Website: crate-barrel
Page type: stored-credit-cards
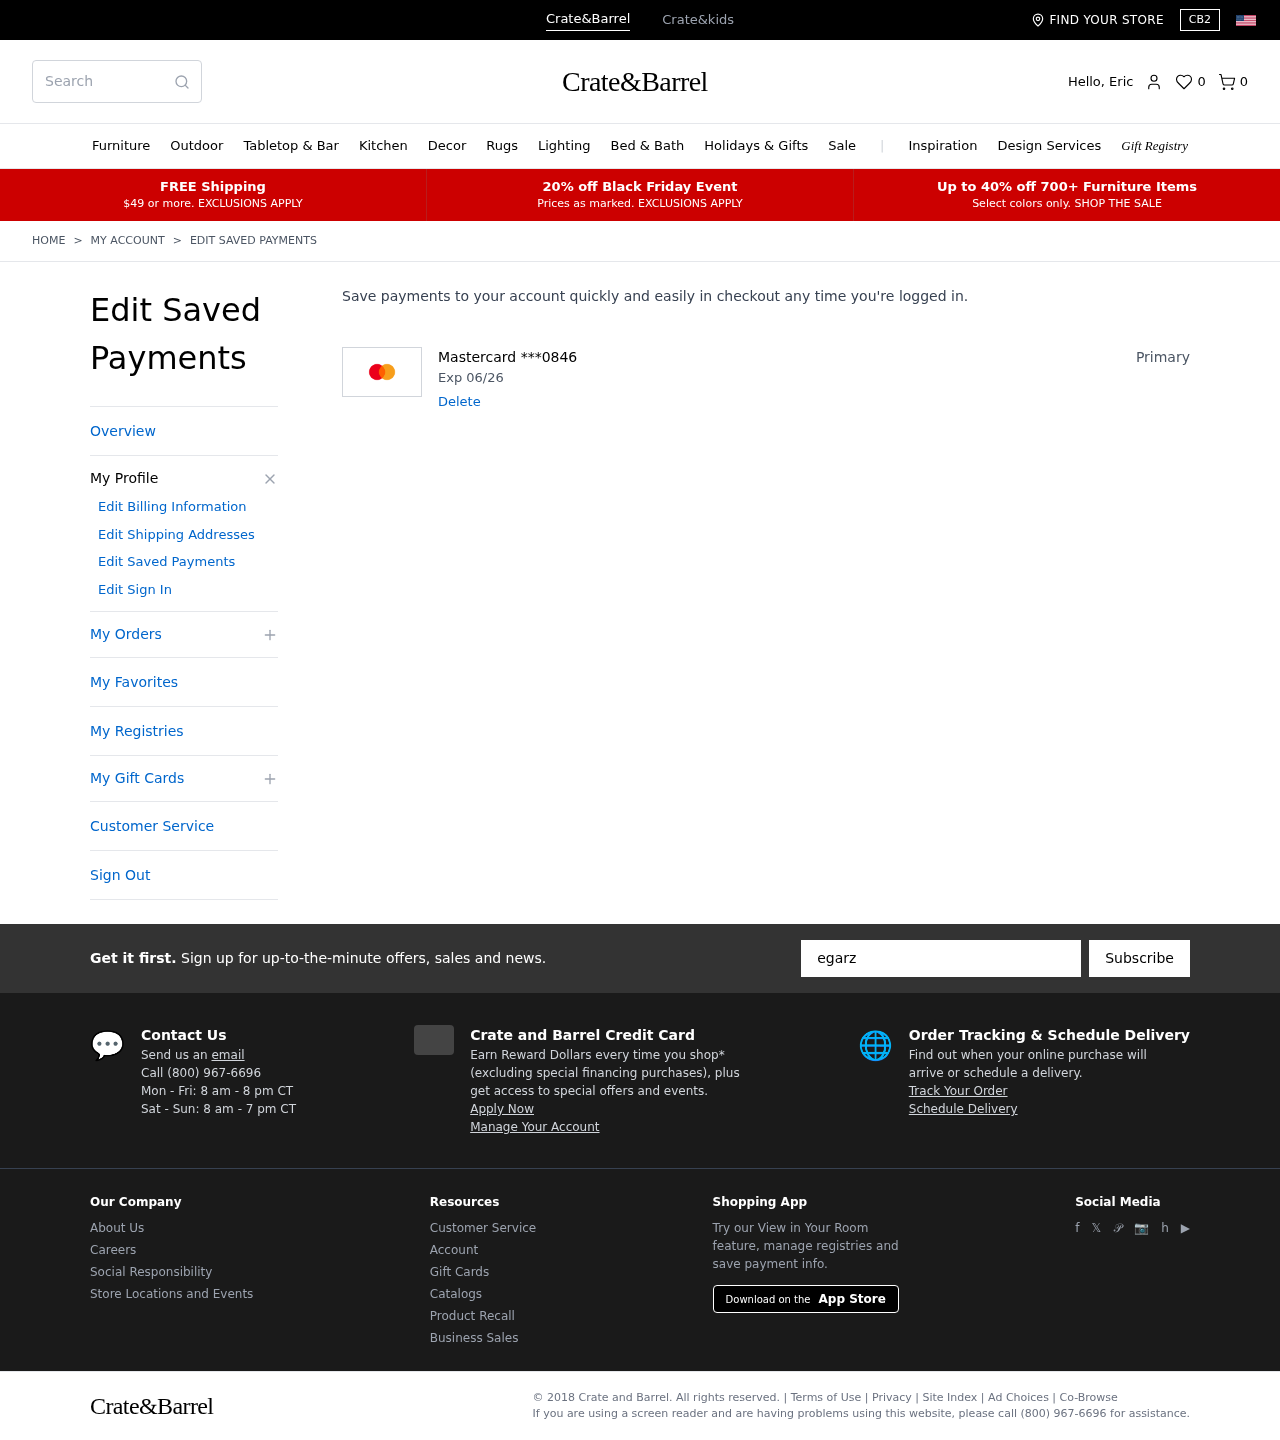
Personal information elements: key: PII_CARD_EXPIRY
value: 06/26
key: PII_CARD_LAST4
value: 0846
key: PII_CARD_TYPE
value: Mastercard
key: PII_FIRSTNAME
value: Eric
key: PII_EMAIL
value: egarza@gmail.com
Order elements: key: ORDER_NUM_ITEMS
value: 0
Search elements: key: HEADER_SEARCH
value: Search
Other elements: key: FAVORITES_COUNT
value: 0